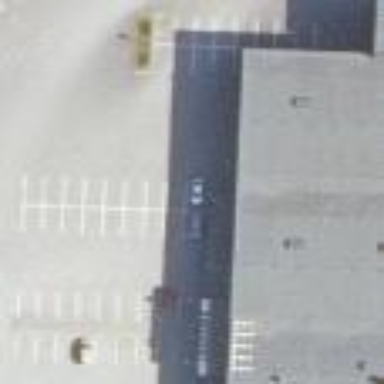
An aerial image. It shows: Parking area.